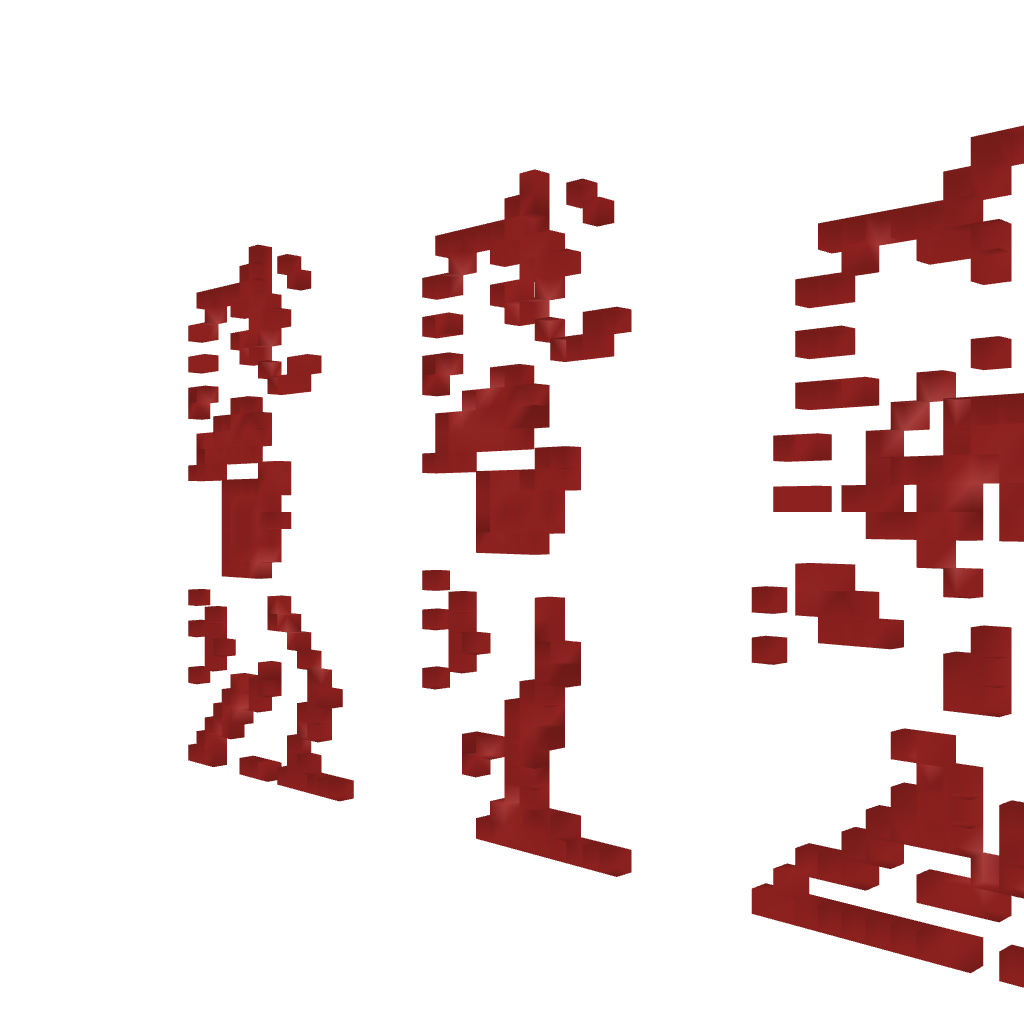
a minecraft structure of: Mermen from Castlevania 1